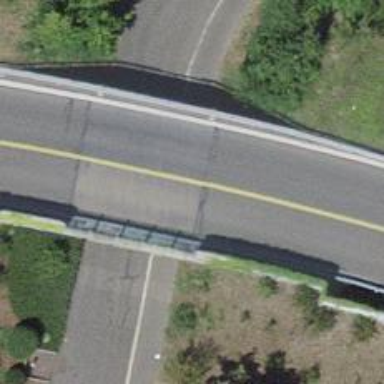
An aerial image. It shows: Primary highway on asphalt bridge.